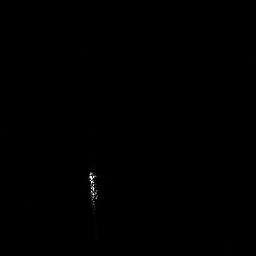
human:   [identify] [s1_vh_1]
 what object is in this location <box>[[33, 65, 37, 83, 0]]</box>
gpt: <ref>1 medium ship at the bottom</ref>